Question: I have a table with a 'hstore' column and roughly (the ways table from a partial osm-database).
Despite having a index on the hstore column, queries for a specific tag result in a that takes > 60 sec to return a single column.
What i have been doing so far.
1. I created the GIN index using pgAdminIII.
2. Executing vacuum analayze
3. Executing a query of the kind: select id from table where tags->'name'='foo'
4. Deleting index and starting from 1. again ...
5. [Edit] As suggested by the user a_horse_with_no_name I updated the table statistics by executing analyze on the table. But that had no effect.

You can see the query plan <URL>. For some reason the 'explain analyze' takes only ~20 sec to complete.
Thank you for your help!
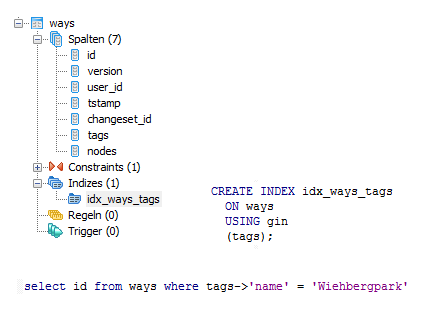
Answer: I see two possible solutions:
If you always query that key value for equality you can use an a B-Tree index on the expression ('tags -> 'name')
'''
create index idx_name on ways ( (tags -> 'name') );
'''
A quick test has shown that Postgres does use the index to find if a key value is present in the hstore column, but apparently not for finding the associated value.
So you could try to add a condition to test for that key value as well:
'''
select id
from ways
where tags ? 'name'
and tags -> 'name' = 'Wiehbergpark';
'''
If all rows contain that key, it might not help though.